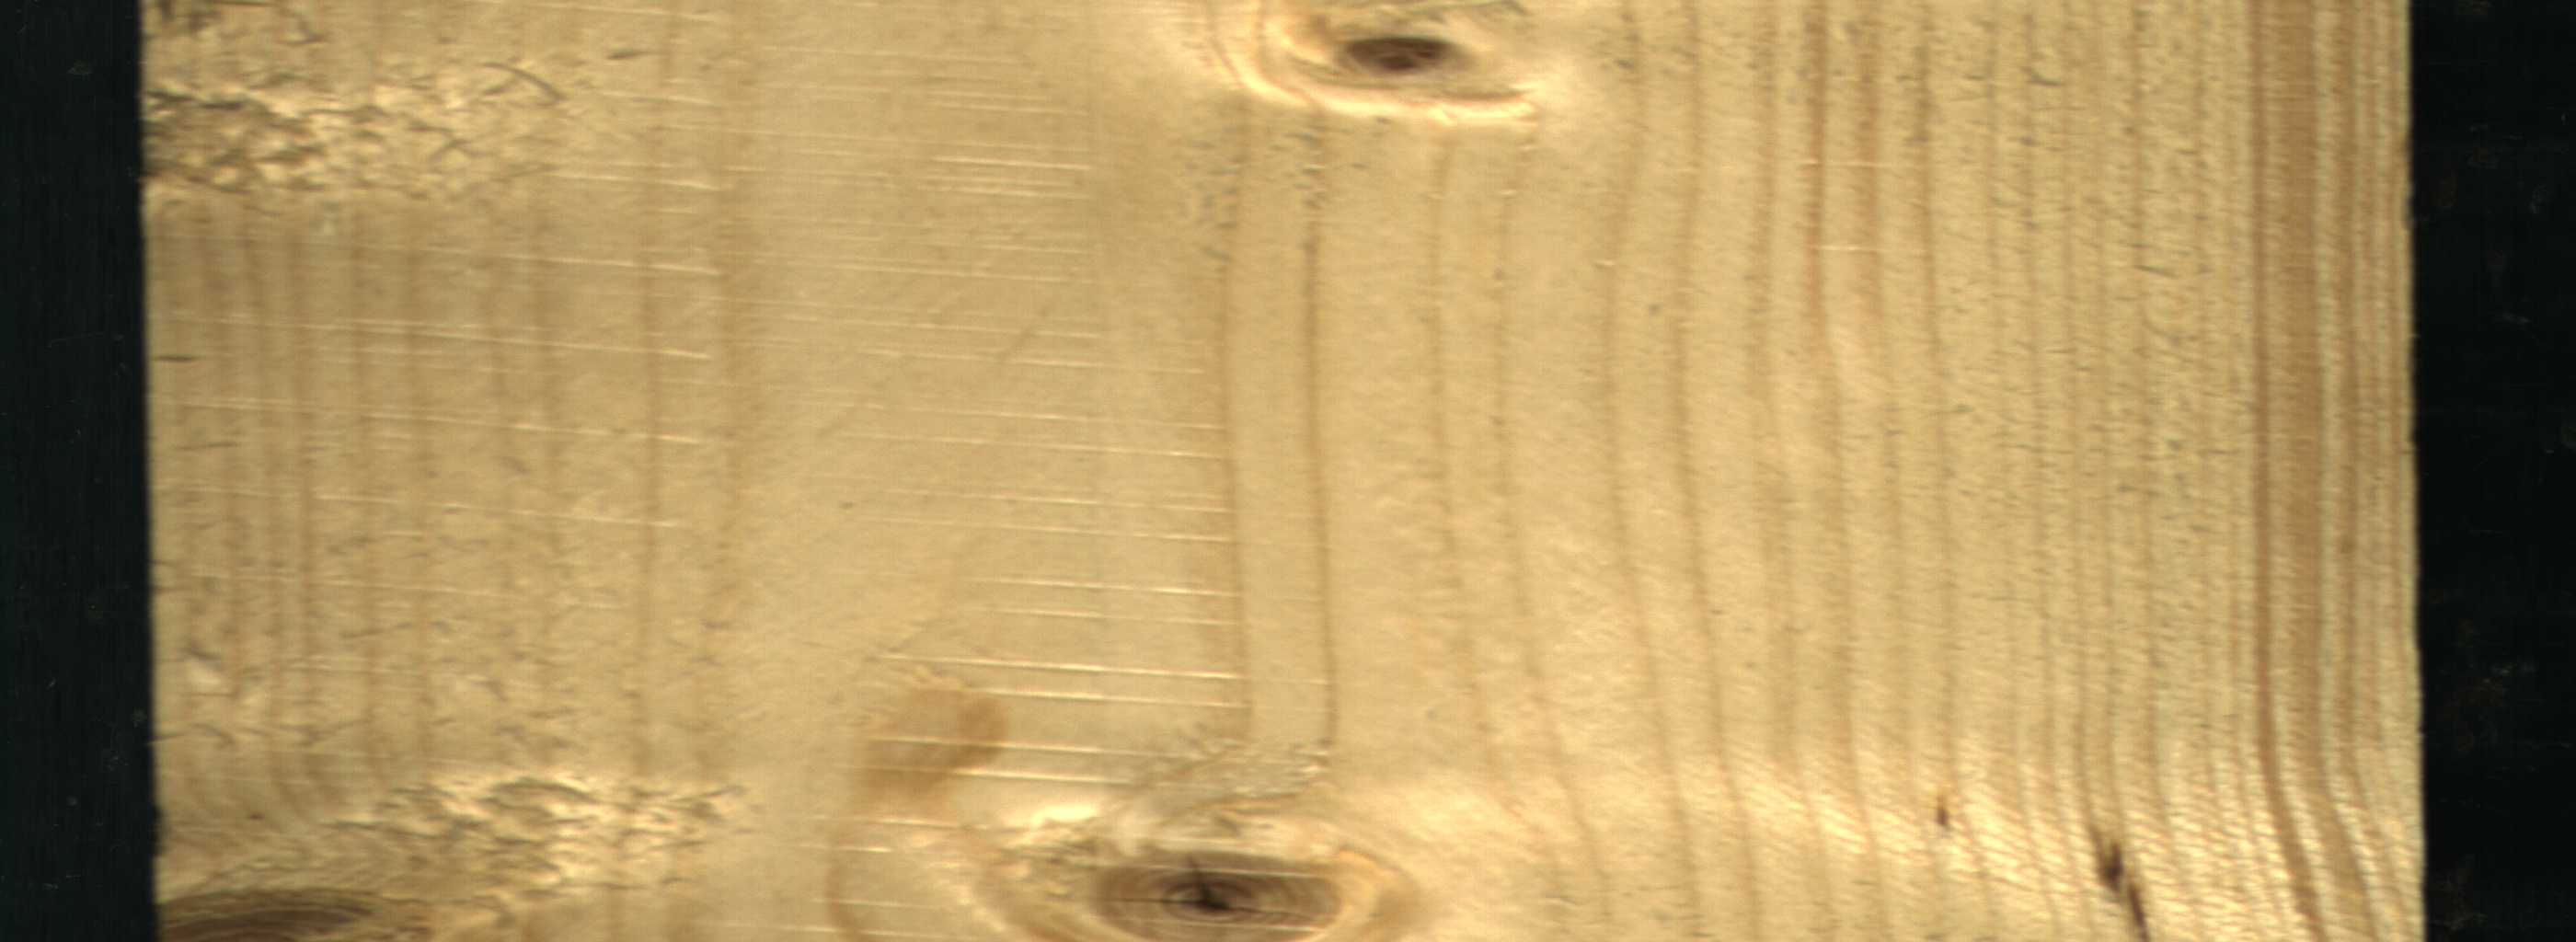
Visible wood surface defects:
resin
Live_Knot
Live_Knot
Live_Knot